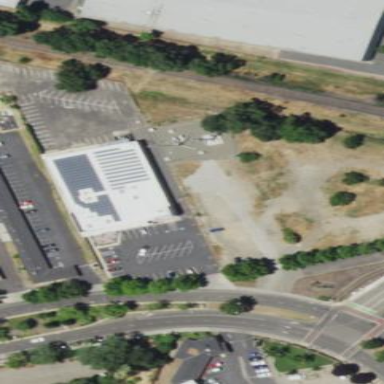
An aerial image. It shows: Commercial building.